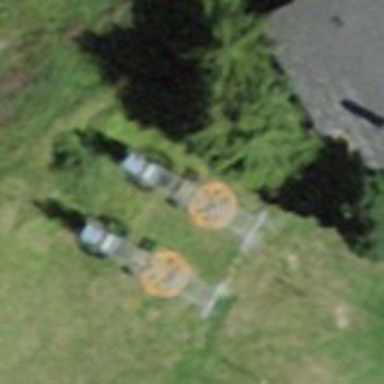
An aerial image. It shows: Pylon used for aerialway.